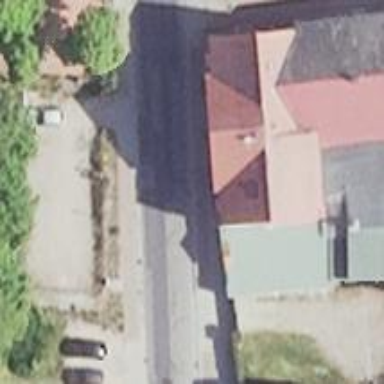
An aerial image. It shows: Restaurant.